Interaction volume radius: 5 \u00c5
Interaction volume height: 15 \u00c5
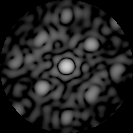
Disorder parameter: 0.462